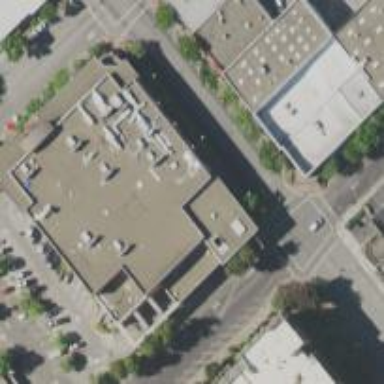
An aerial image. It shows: Supermarket located in building.